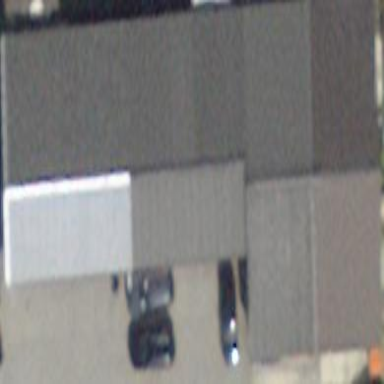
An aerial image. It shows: Group of garages.